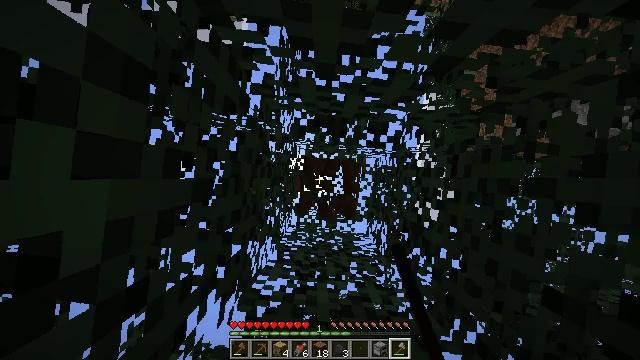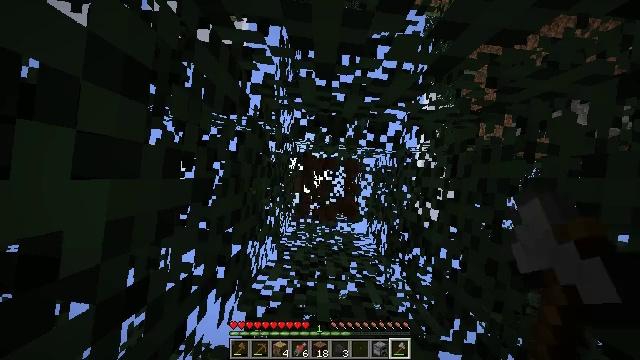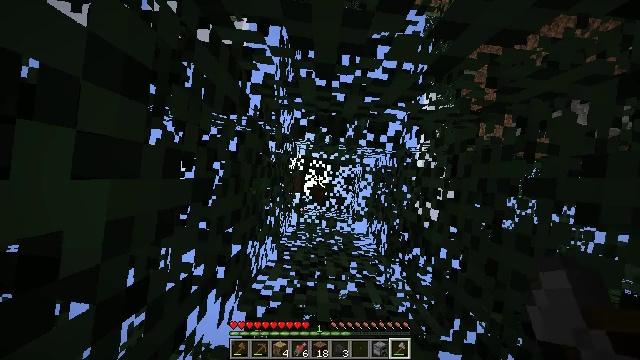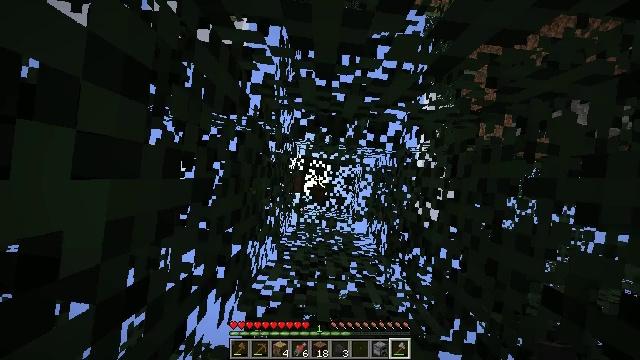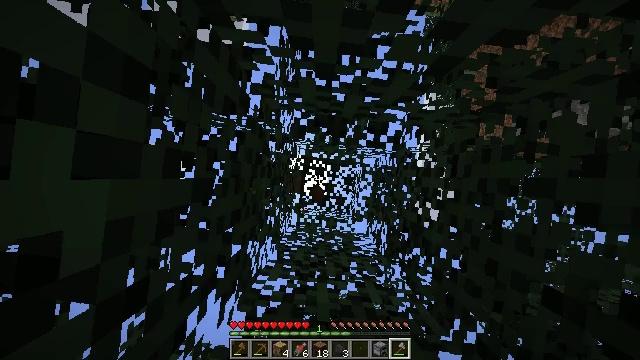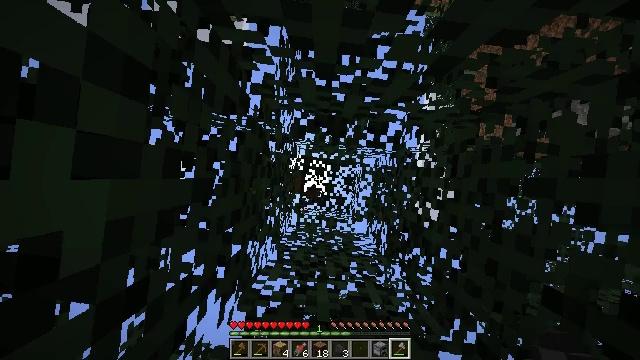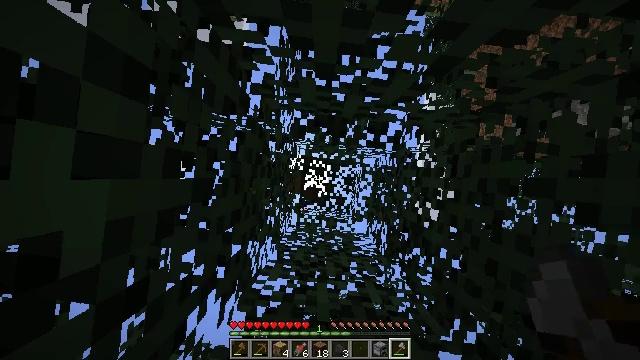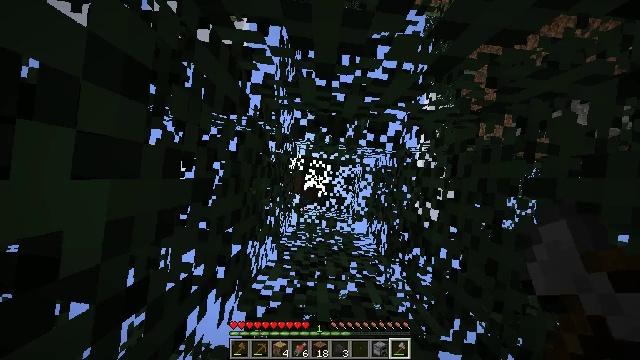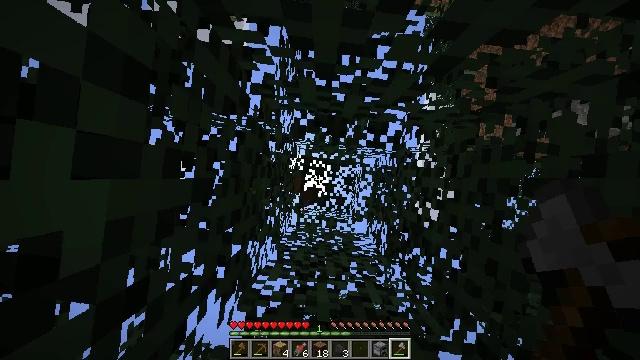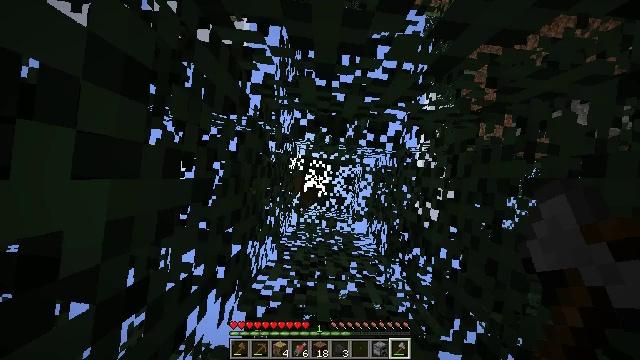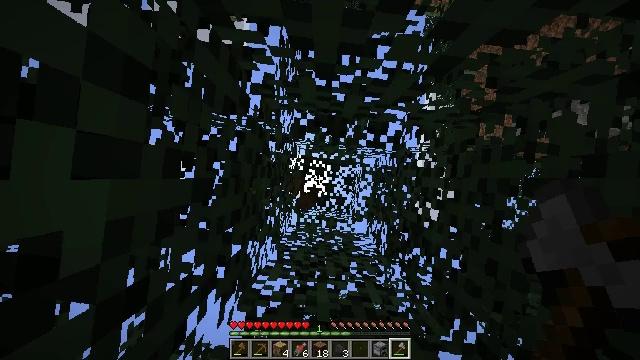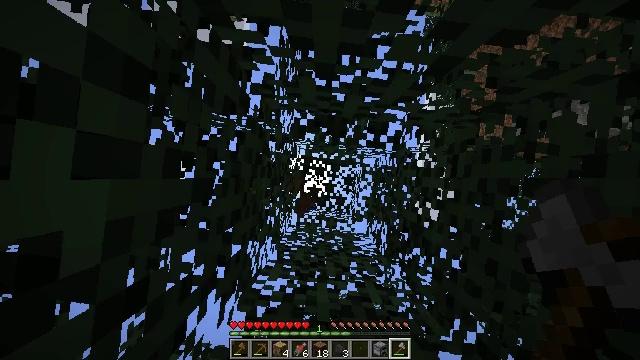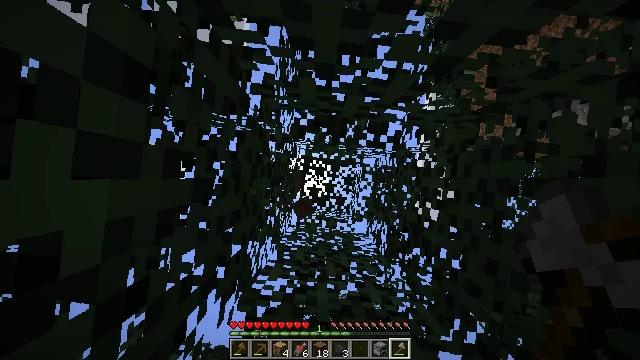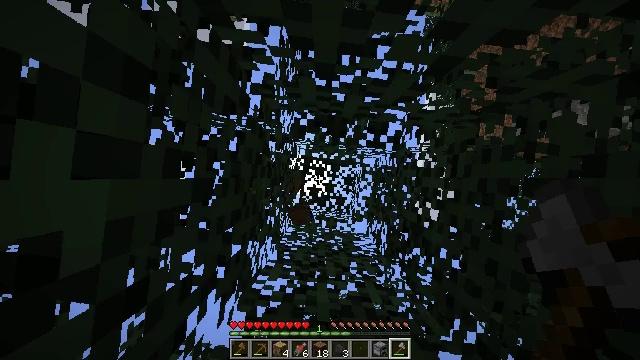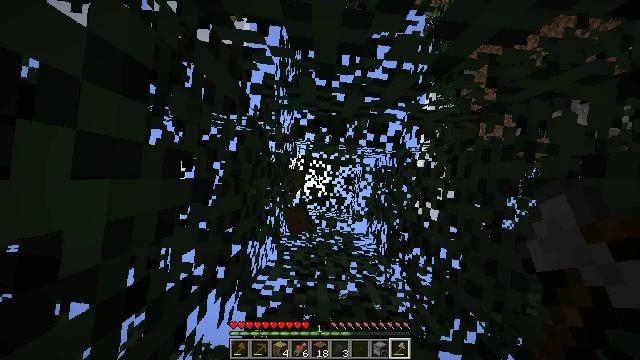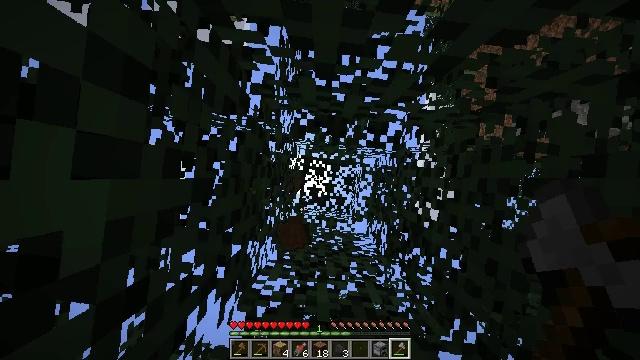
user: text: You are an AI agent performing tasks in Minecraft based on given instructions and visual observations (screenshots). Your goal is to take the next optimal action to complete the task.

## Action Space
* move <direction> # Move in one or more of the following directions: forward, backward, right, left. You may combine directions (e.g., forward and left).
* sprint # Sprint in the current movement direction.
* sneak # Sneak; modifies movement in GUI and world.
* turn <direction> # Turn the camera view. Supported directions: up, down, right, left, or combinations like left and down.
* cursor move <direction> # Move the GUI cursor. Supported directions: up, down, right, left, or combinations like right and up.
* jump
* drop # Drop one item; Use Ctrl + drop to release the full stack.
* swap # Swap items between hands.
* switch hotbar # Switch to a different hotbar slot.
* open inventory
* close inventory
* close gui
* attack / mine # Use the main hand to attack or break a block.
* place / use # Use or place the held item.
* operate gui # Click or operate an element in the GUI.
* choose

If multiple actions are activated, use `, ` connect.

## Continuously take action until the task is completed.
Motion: motion action
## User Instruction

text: Create spruce planks using spruce logs.
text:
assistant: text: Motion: attack / mine
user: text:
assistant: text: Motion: attack / mine
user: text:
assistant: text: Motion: attack / mine
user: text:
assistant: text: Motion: no_op
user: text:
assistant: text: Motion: no_op
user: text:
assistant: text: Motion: no_op
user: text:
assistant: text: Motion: no_op
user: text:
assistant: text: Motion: no_op
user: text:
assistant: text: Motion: no_op
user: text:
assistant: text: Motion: no_op
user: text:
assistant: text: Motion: no_op
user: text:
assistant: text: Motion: no_op
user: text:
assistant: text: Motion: no_op
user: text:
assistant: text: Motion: no_op
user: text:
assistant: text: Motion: no_op
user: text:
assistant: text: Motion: no_op
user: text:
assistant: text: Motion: no_op
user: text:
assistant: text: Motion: no_op
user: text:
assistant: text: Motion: no_op
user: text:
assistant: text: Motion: no_op
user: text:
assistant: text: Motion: no_op
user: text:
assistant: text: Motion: no_op
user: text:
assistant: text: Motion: open inventory
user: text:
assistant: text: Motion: open inventory
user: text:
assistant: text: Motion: no_op
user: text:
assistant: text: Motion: no_op
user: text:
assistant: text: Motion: cursor move down
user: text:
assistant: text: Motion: cursor move down
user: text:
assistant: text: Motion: cursor move down
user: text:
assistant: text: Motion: cursor move down